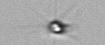
Label: Calciopappus